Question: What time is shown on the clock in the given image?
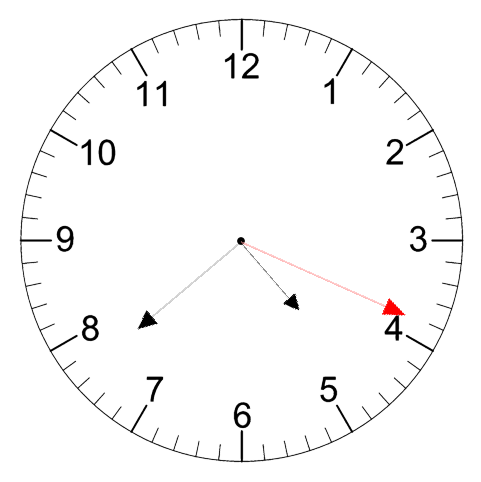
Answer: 04:38:19